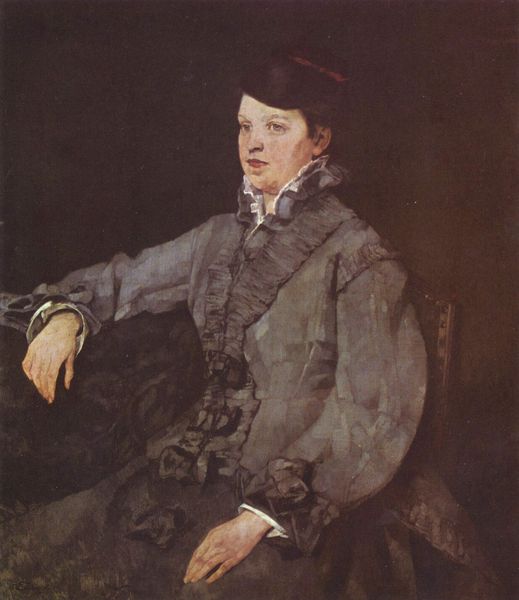
Titel: Dame in Grau
Künstler: Heinrich Wilhelm Trübner
Standort: Essen (Ruhr)
Institution: Museum Folkwang
Schlagwörter: dunkel, gemälde, hand, weiß, mädchen, sitzen, braun, frau, frisur, grau, haar, hut, kleid, mund, nase, ohr, profil, schwarz, stuhl, tisch, blick, dame, rot, tuch, haube, malerei, mode, rock, jacke, mütze, arm, augen, bluse, gesicht, inkarnat, kleidung, kragen, trauer, ärmel, bildnis, hände, portrait, porträt, tischtuch, öl, haare, halbfigur, mantel, realismus, reich, sitzend, stoff, adel, schleifen, lippen, ohren, potrait, rosa, seide, vornehm, dutt, lehne, haarband, französisch, ölgemälde, steif, sitzt, starr, stuhllehne, rüsche, rüschen, aufstützen, haarspange, gestützt, leinwand, sitzfigur, leibl, halbprofil, halbporträt, aufgestützt, dunkle haare, plissee, frauenporträt, taft, stuh, rüschenkragen, 19. jahrhundert, dame porträt, halbprofi